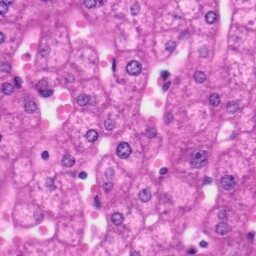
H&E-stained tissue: Liver